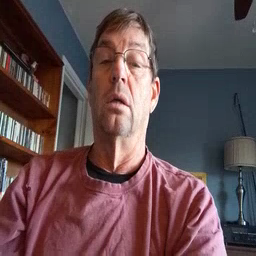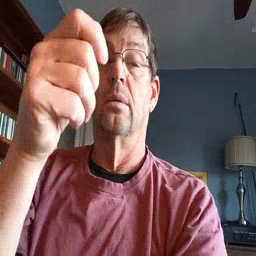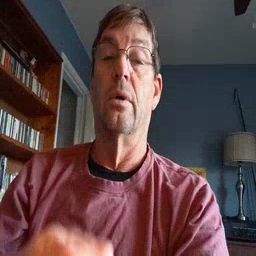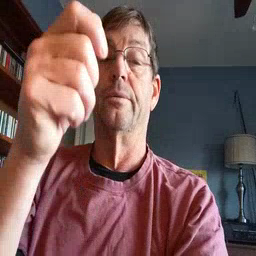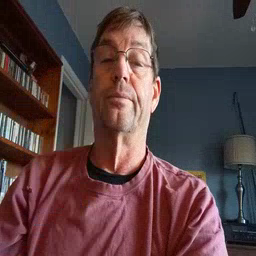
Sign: zipper